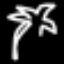
Label: palm tree